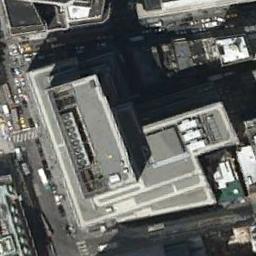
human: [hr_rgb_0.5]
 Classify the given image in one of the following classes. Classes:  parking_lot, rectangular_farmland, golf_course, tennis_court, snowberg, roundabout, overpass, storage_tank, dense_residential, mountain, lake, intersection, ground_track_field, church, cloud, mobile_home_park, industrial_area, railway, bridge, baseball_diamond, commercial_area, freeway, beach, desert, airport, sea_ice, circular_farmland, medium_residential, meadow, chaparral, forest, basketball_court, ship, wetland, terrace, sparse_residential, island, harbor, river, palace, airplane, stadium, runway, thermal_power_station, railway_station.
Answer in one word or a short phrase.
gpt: commercial_area